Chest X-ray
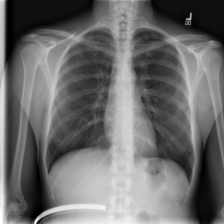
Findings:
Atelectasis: negative
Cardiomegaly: negative
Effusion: negative
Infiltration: negative
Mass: negative
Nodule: positive
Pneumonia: negative
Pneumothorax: negative
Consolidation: negative
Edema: negative
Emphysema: negative
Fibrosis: negative
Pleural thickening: negative
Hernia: negative